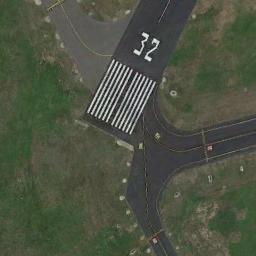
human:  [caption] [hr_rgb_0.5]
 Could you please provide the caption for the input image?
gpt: The grass is around the runway .

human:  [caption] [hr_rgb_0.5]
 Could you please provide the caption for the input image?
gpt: The runway is on the grass next to the bare land .

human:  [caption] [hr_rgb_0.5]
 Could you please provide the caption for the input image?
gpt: The runway has a threshold marking and the designation marking is 32 .

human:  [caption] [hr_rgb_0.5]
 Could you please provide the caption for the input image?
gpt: There are green lawns next to the two connected runways with white '32' and short-line signs on the runways .

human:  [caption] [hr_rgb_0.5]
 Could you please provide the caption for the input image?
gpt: There are green lawns beside the runway with white marks .